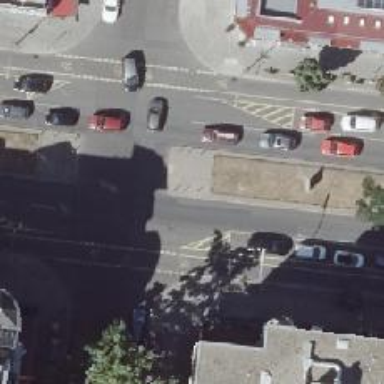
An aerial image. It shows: Footway that serves as traffic island.